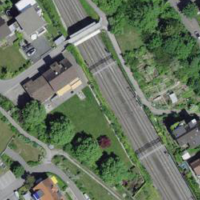
EUNIS habitat code: 57
Species observed at this site:
Asplenium ruta-muraria
Campanula trachelium